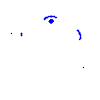
Particle: pion